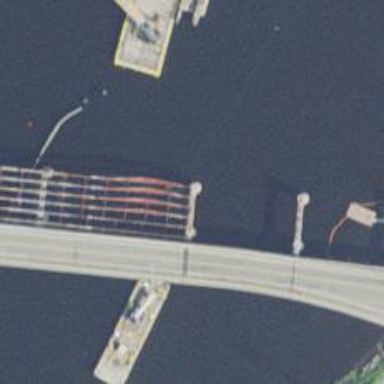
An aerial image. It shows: Pier supporting bridge.